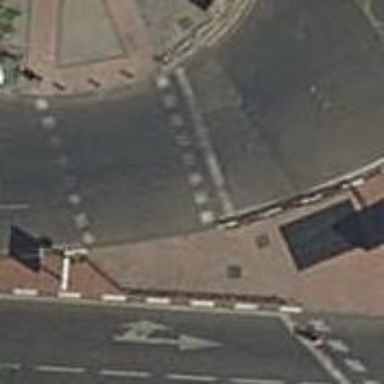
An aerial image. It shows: Zebra crossing on the road.